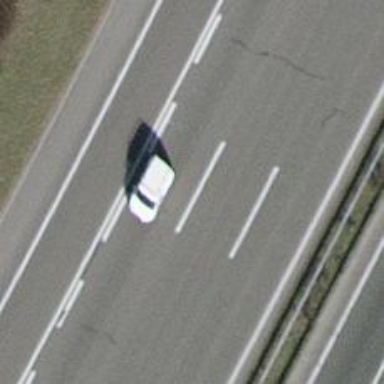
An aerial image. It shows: Asphalt motorway.